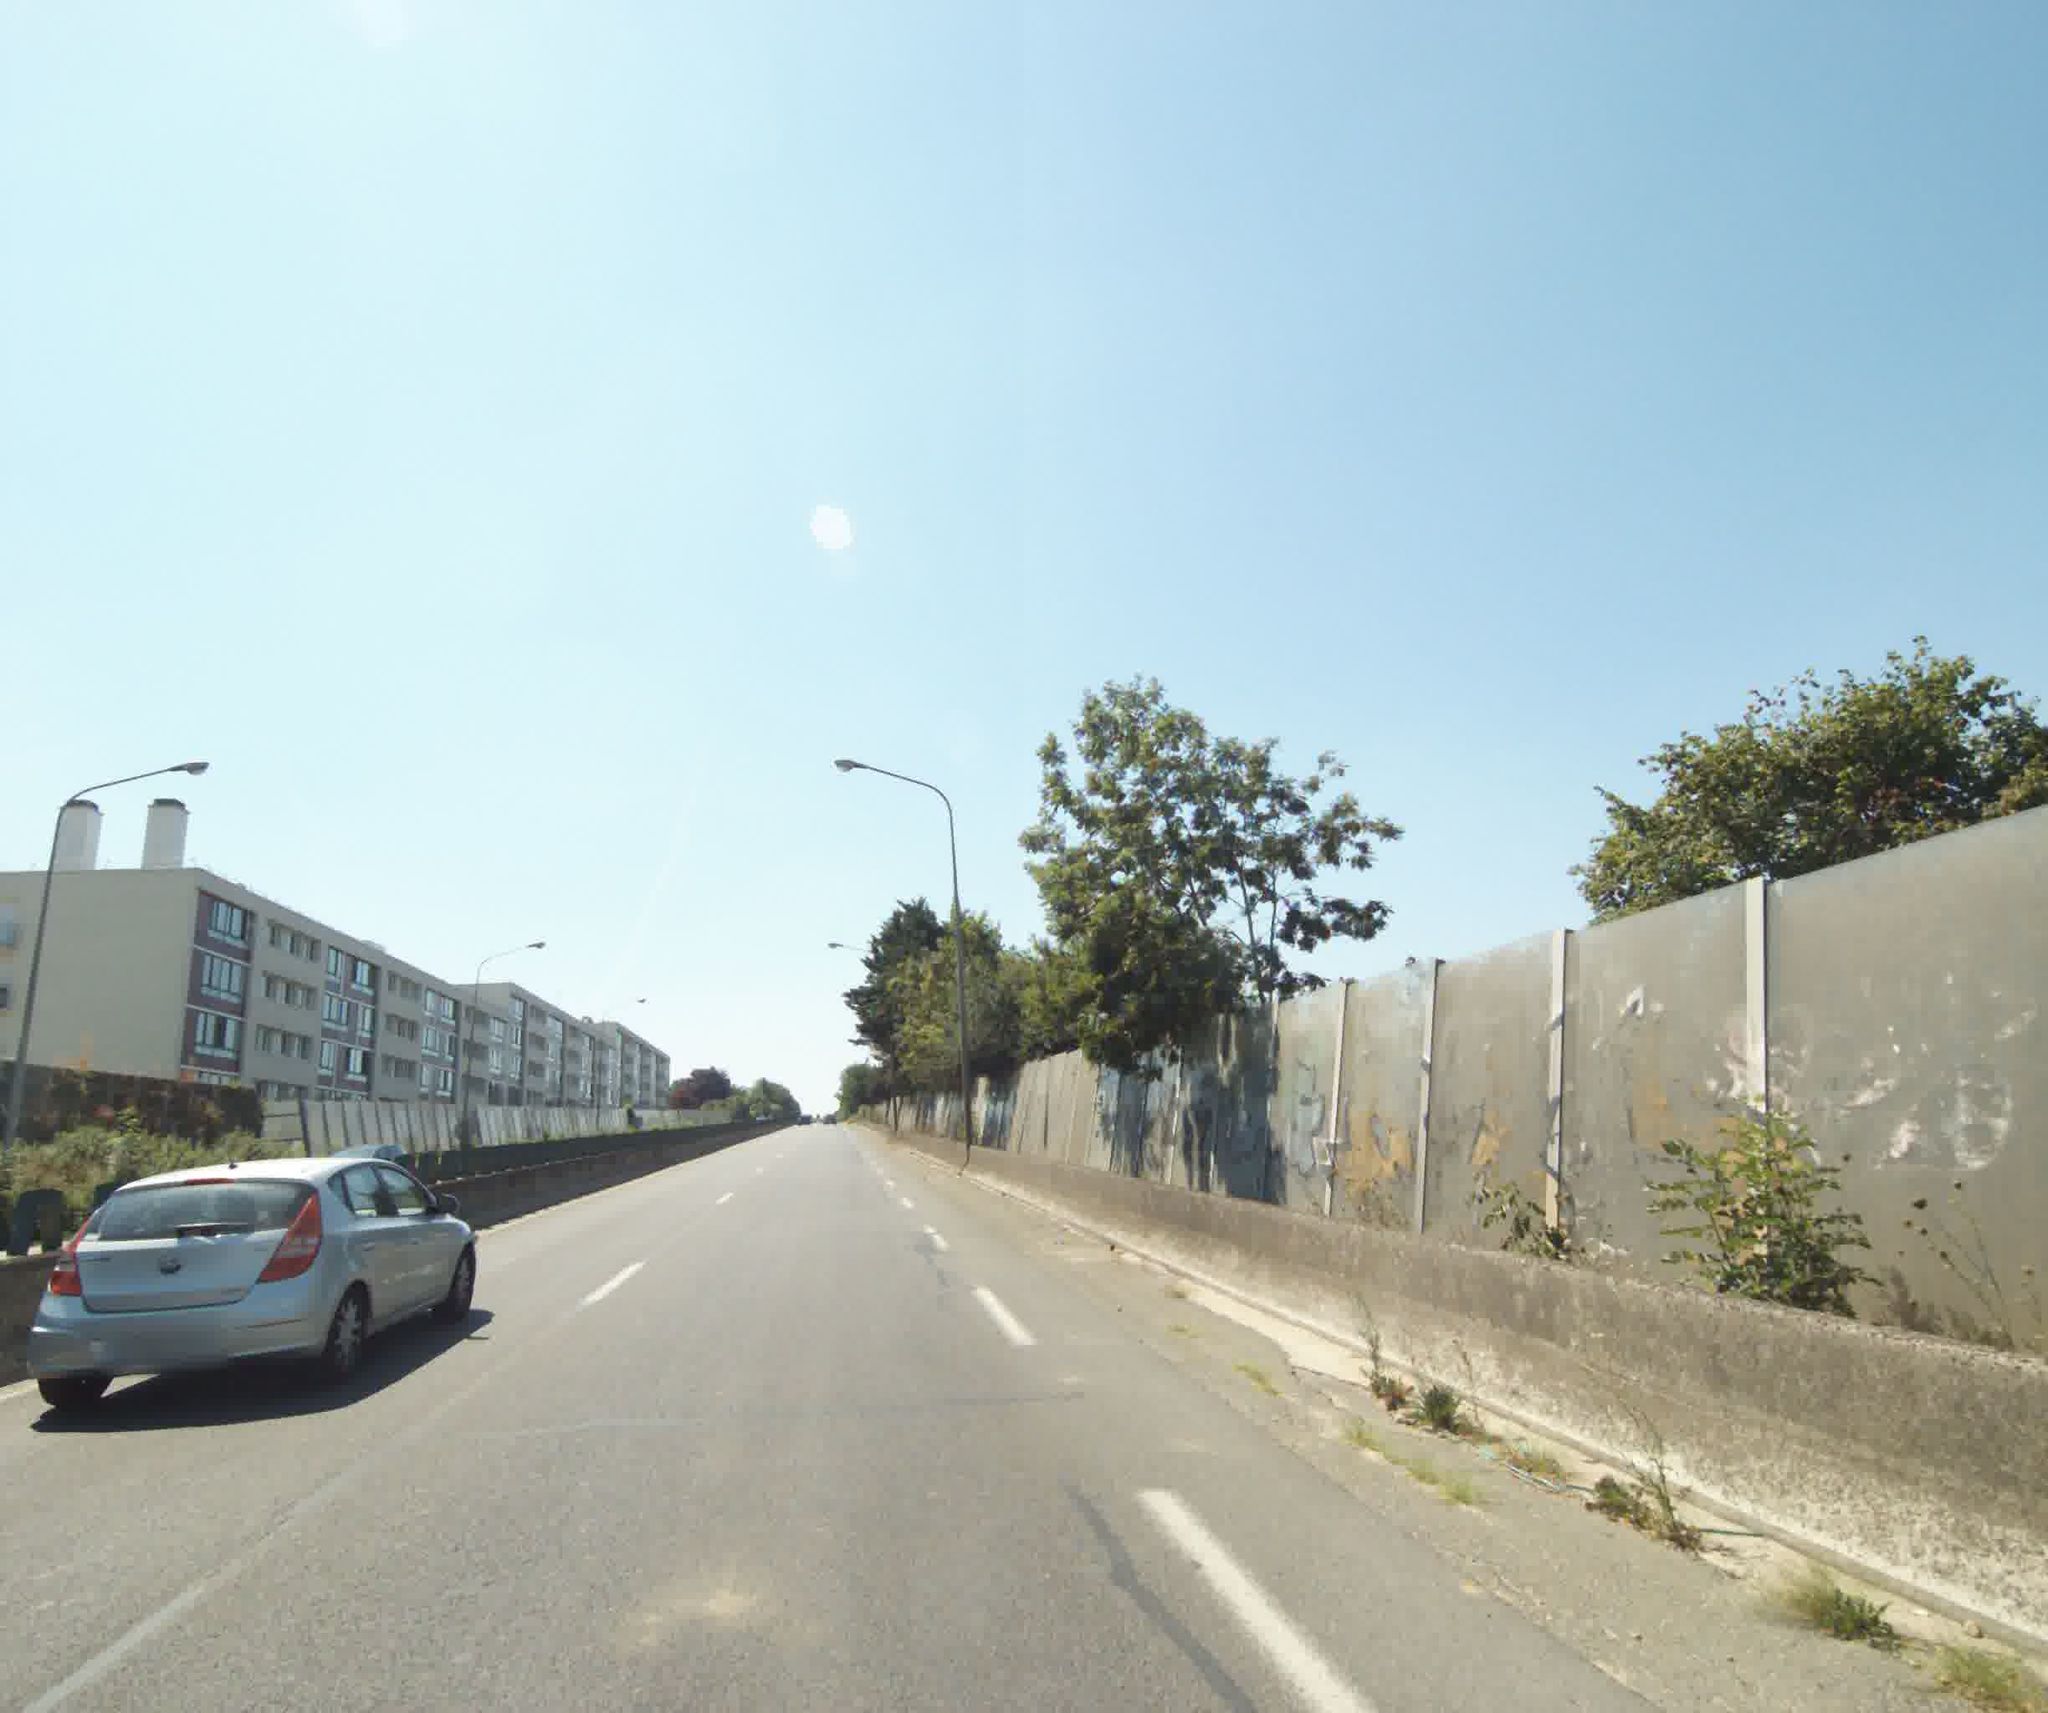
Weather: clear
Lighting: day
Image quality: good
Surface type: driving surface
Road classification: primary, trunk
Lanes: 2, 3, 1
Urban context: urban centre
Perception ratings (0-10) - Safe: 0.74, Lively: 0.94, Beautiful: 1.77, Boring: 5.93, Depressing: 7.8, Wealthy: 1.17